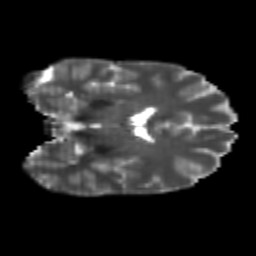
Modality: T2w
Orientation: coronal
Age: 25
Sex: female
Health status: healthy
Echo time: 0.074 s